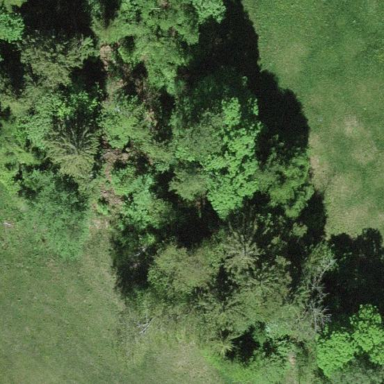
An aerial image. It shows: Forest area.